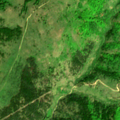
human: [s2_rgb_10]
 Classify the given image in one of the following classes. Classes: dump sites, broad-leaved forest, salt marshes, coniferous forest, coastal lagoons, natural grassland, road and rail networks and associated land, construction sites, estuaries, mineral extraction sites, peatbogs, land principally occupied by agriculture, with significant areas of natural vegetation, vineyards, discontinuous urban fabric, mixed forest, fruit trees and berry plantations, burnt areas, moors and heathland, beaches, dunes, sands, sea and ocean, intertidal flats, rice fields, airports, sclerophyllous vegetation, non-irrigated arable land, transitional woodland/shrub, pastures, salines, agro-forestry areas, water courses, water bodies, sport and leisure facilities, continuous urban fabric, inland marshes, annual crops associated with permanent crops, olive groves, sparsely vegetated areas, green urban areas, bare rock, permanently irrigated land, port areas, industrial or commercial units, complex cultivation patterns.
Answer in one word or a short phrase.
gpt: broad-leaved forest, natural grassland, transitional woodland/shrub